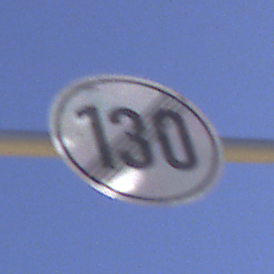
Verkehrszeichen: EndeGeschwindigkeit130
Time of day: MorningAfternoon
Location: Outdoor (Nature)
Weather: Clear
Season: NotSpecified
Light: Natural